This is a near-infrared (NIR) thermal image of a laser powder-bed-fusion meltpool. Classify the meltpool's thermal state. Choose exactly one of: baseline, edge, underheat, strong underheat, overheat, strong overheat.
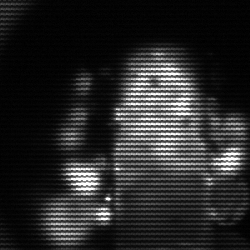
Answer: strong underheat